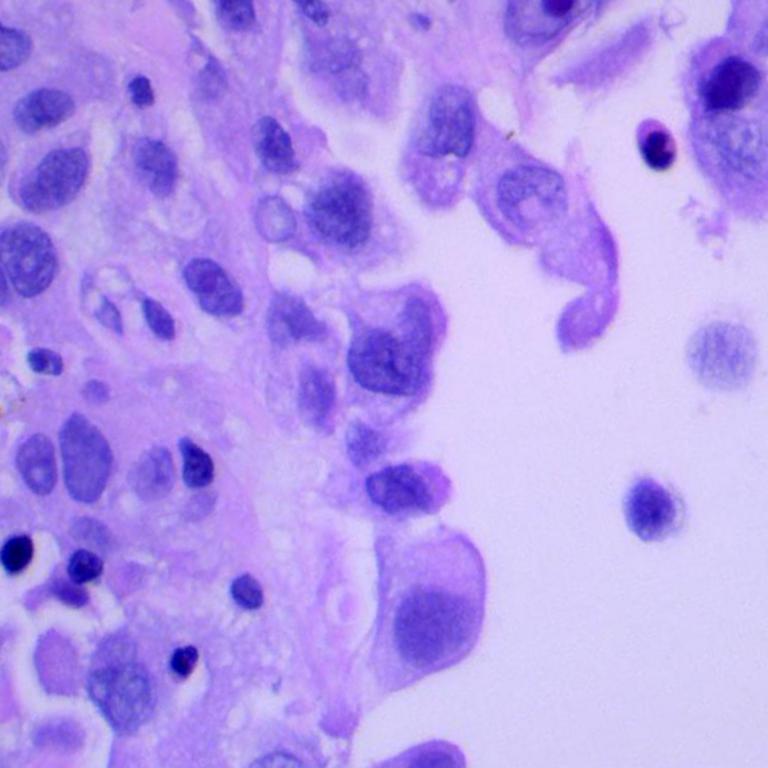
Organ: lung
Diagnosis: adenocarcinomas